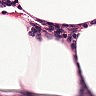
Metastatic tissue present: no